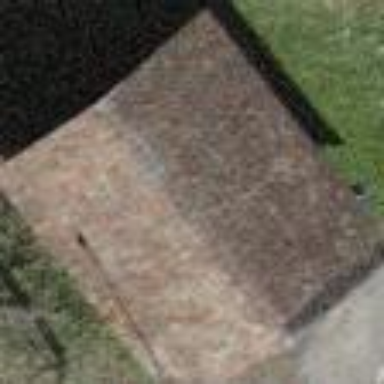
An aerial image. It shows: Shed.